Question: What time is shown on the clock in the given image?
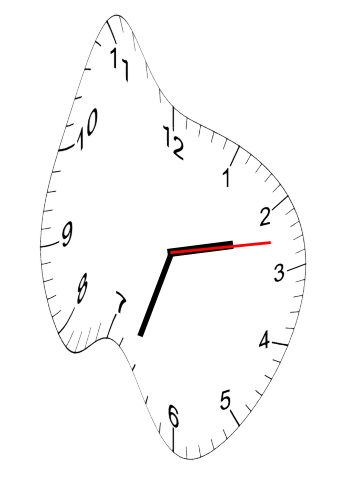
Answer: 02:33:13